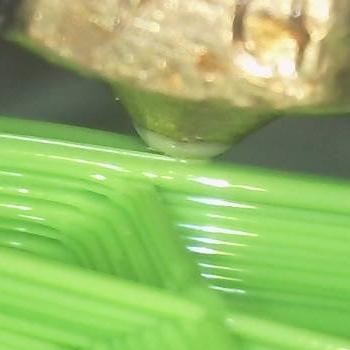
Flow rate: 252%